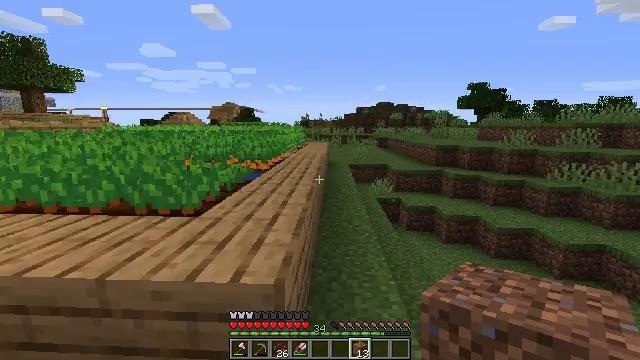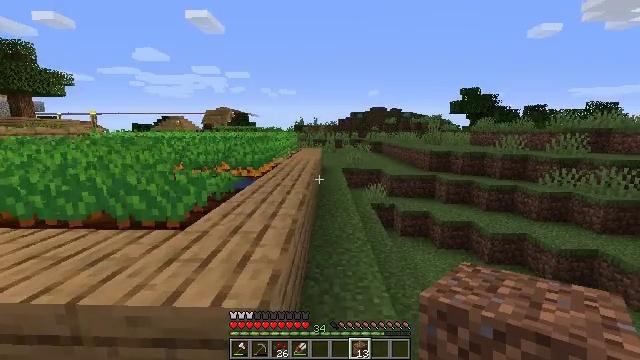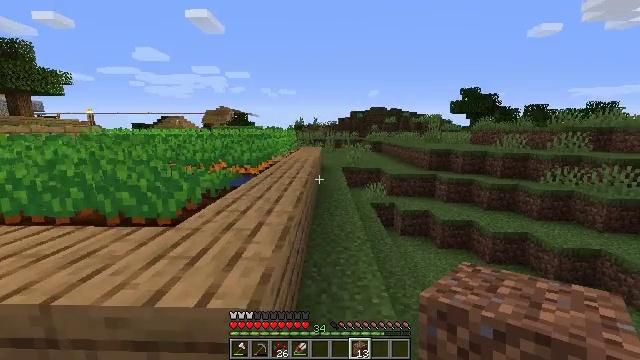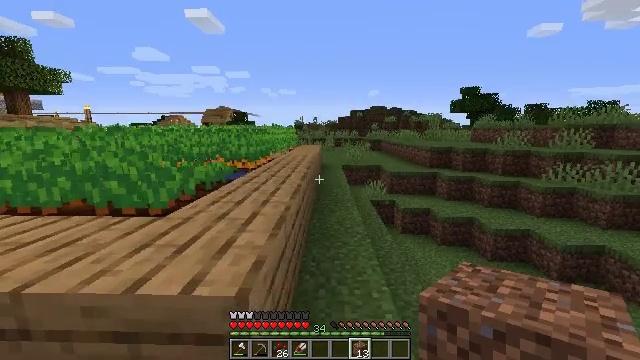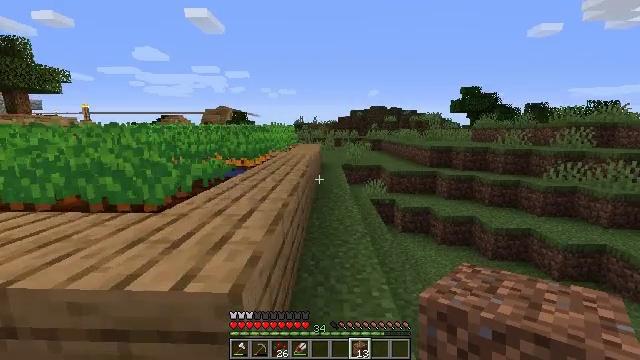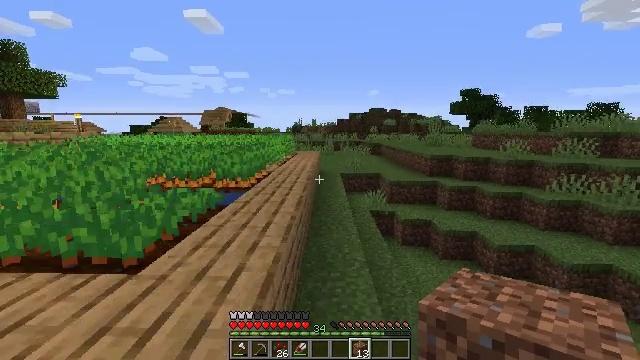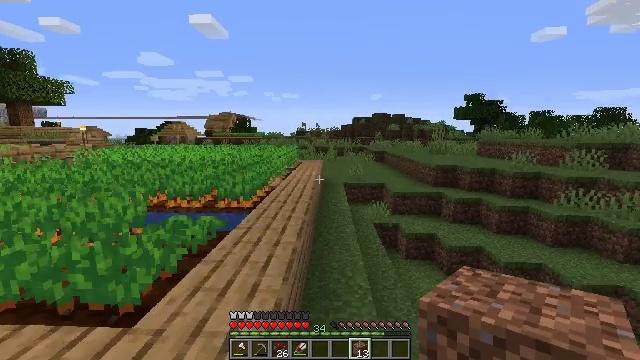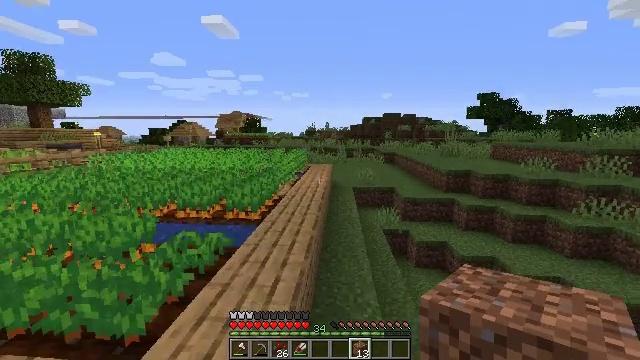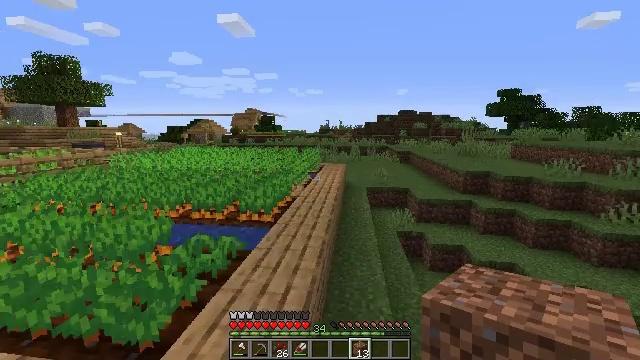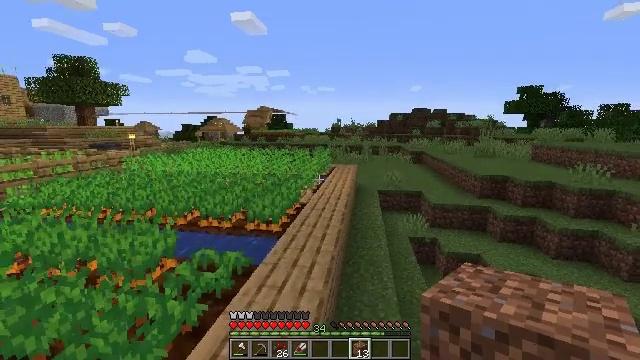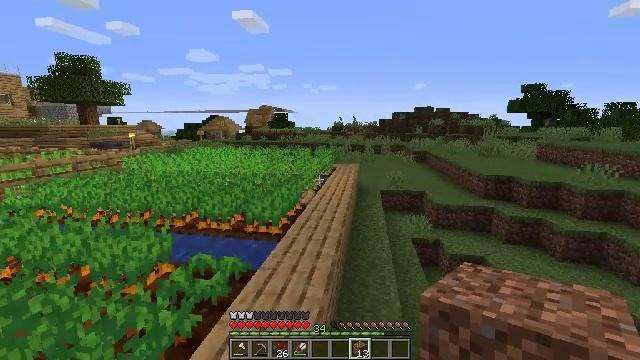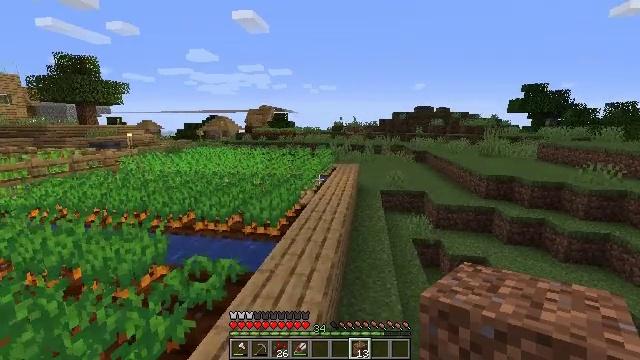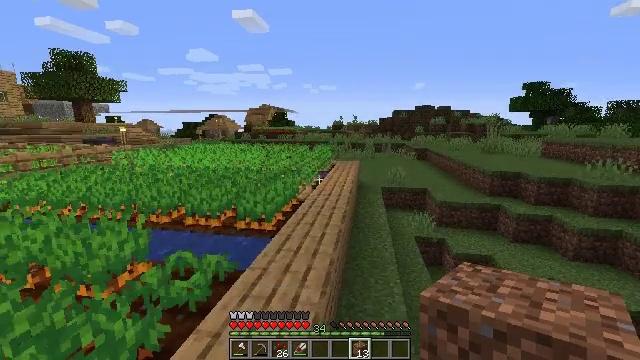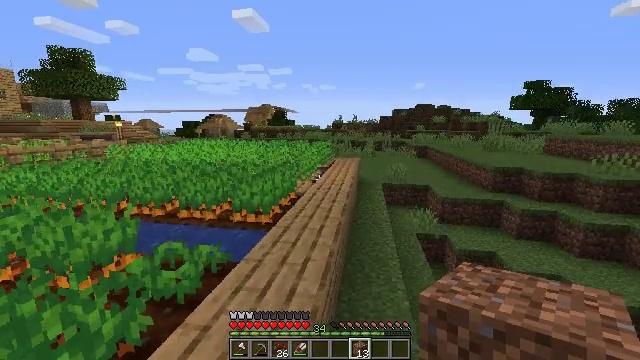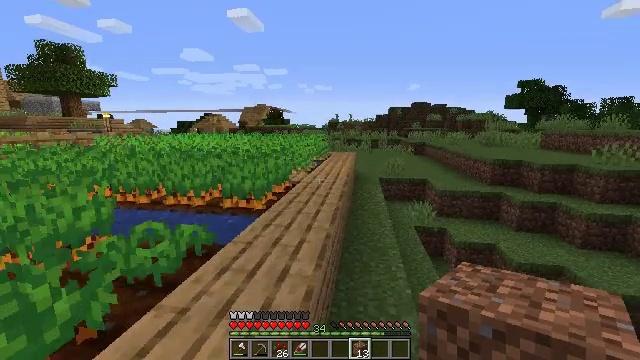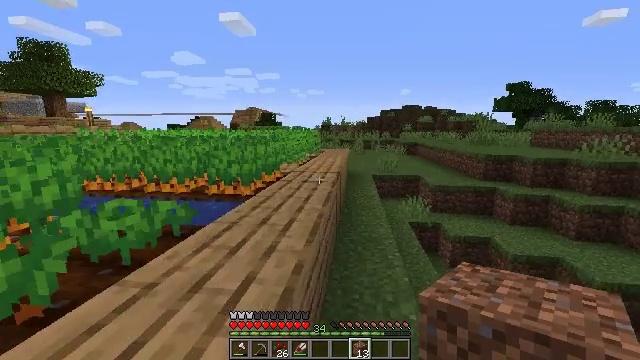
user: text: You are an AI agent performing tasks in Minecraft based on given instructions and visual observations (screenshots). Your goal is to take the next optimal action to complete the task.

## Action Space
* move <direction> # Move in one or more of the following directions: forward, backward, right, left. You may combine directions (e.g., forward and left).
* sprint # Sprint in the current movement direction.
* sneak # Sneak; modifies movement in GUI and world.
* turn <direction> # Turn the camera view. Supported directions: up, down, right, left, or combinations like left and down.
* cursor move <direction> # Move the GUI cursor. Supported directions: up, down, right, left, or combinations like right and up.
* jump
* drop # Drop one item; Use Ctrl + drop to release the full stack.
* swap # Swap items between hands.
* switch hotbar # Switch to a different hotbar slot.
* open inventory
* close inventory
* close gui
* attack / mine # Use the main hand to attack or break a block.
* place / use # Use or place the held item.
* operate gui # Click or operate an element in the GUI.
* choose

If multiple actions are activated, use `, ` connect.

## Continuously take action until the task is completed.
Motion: motion action
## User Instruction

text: Craft black dye.
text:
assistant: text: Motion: move forward, turn right
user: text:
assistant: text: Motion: move forward
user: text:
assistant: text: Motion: move forward
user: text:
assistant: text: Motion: move forward
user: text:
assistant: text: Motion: move forward, jump
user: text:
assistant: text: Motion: move forward, jump
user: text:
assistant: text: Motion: move forward, turn left, jump
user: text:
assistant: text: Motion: move forward, turn left, jump
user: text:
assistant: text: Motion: move forward, turn left, jump
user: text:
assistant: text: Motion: move forward
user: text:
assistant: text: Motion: move forward
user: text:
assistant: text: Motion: move forward
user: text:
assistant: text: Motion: move forward
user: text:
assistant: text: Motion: move forward and move left
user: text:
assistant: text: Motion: move forward and move left, turn right
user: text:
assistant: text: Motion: move forward and move left, turn right and up
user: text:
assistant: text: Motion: move forward and move left, turn right and up
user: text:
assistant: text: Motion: turn up
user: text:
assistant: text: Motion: turn right and up
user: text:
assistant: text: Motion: turn right
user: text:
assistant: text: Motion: jump
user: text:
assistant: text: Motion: jump
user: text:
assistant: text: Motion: move left, turn left and down, jump
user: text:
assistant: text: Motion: move forward and move left, turn left and down, jump
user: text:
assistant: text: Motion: move forward and move left, turn left and down, jump
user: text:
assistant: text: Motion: move forward and move left, turn left
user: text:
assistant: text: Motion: move forward and move left, turn left and up
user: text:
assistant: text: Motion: turn left and up
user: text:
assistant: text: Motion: turn left and up
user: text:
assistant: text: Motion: turn left and up